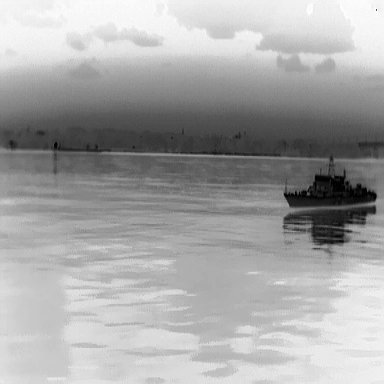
There is a warship in the infrared image.